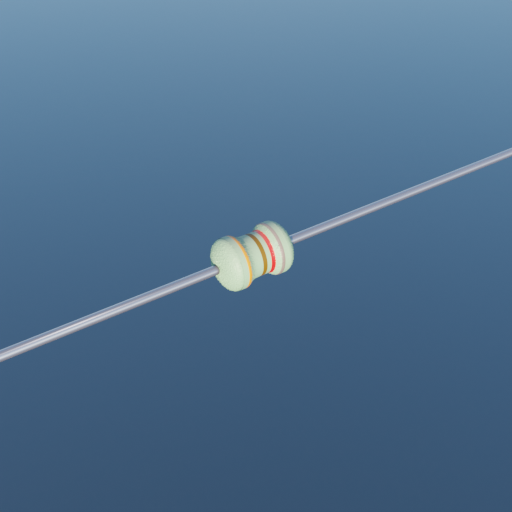
Resistor colour bands (in order): orange, brown, red, gray